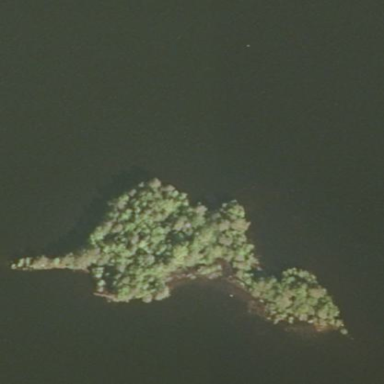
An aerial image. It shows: Island.